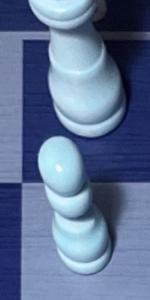
Label: Pawn_White